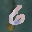
Label: 6